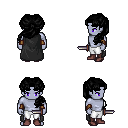
a pixel art fantasy rpg character, male body template, dark elf, purple skin, black cape, white pants, black princess hairstyle, leather bracers, maroon shoes, dagger, four views (front, back, left, right), 2x2 character sprite sheet, small pixel art, hard edges, no anti-aliasing